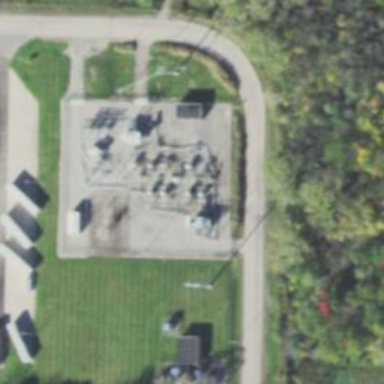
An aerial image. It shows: Power substation.